Question: In My application i want to create the layout as like below image:

So How to make it possible ?
I have done Something like below code:
'''
public void showResult()
{
List<TextView> textListWord = new ArrayList<TextView>(tempEmployerList.size());
List<TextView> textListAnswer = new ArrayList<TextView>(tempEmployerList.size());
List<TextView> imageListAnswer = new ArrayList<TextView>(tempEmployerList.size());
for(int i = 0; i<=tempEmployerList.size()-1; i++)
{
LinearLayout innerLayout = new LinearLayout(this);
innerLayout.setLayoutParams(new LayoutParams(LayoutParams.FILL_PARENT,LayoutParams.WRAP_CONTENT));
innerLayout.setBackgroundColor(0x00000000);
// set the Multiple TextView
TextView mHeading = new TextView(getApplicationContext());
TextView middleValue = new TextView(getApplicationContext());
TextView aImageView = new TextView(getApplicationContext());
mHeading.setText("
"+"1");
//mHeading.setLayoutParams(new LayoutParams(LayoutParams.WRAP_CONTENT,LayoutParams.WRAP_CONTENT));
mHeading.setTextColor(0xFFFF0000);
mHeading.setPadding(3, 0, 0, 0);
middleValue.setText("
"+"2");
//middleValue.setLayoutParams(new LayoutParams(LayoutParams.WRAP_CONTENT,LayoutParams.WRAP_CONTENT));
middleValue.setTextColor(0xFFFF0000);
middleValue.setGravity(Gravity.RIGHT);
middleValue.setPadding(2, 0, 9, 0);
aImageView.setText("
"+"3");
//aImageView.setLayoutParams(new LayoutParams(LayoutParams.WRAP_CONTENT,LayoutParams.WRAP_CONTENT));
aImageView.setGravity(Gravity.RIGHT);
aImageView.setTextColor(0xFF000000);
aImageView.setPadding(0, 0, 9, 0);
View line = new View(getApplicationContext());
//line.setOrientation(1);
line.setLayoutParams(new LayoutParams(2, android.view.ViewGroup.LayoutParams.FILL_PARENT));
line.setBackgroundColor(0xFF000000);
/**** Any other text view setup code ****/
innerLayout.addView(mHeading);
innerLayout.addView(middleValue);
innerLayout.addView(aImageView);
innerLayout.addView(line);
myLinearLayout.addView(innerLayout);
textListWord.add(mHeading);
textListAnswer.add(middleValue);
imageListAnswer.add(aImageView);
}
}
'''
So please guide me that what more i have to do to create such view ?
Thanks.
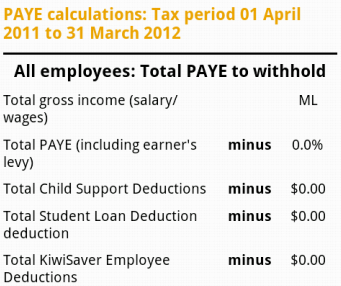
Answer: try TableLayout and TableRow instead of LinearLayout.
You can create TableLayout in xml as well, as it, I think would be static and add TableRows. To Create a TableLayout in Java use,
'''
TableLayout tblLayout=new TableLayout(this);
'''
Set LayoutParams and other properties of table layout in java, like I am setting LayoutParams:
'''
LayoutParams params=new LayoutParams(LayoutParams.Fill_Parent, LayoutParams.Wrap_Content);
tblLayout.setLayoutParams(params);
'''
Create a loop for TableRows creation and insertion:
'''
for(int i=0;i<arrList1.size();i++)
{
TableRow row=new TableRow(this);
row.setLayoutParams(params);
TextView lbl1=new TextView(this);
lbl1.setText(arrList1.get(i));
row.addView(lbl1);
TextView lbl2=new TextView(this);
lbl2.setText(arrList2.get(i));
row.addView(lbl2);
TextView lbl3=new TextView(this);
lbl3.setText(arrList3.get(i));
row.addView(lbl3);
tblLayout.addView(row);
}
'''